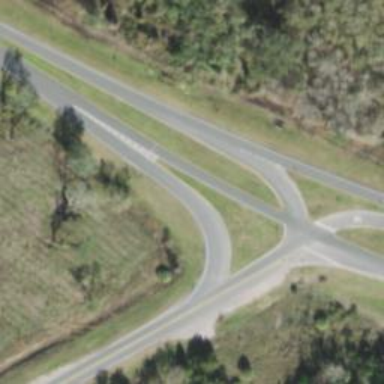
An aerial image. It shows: Secondary link road.